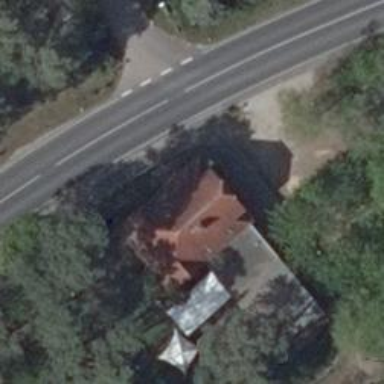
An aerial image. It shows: Restaurant.